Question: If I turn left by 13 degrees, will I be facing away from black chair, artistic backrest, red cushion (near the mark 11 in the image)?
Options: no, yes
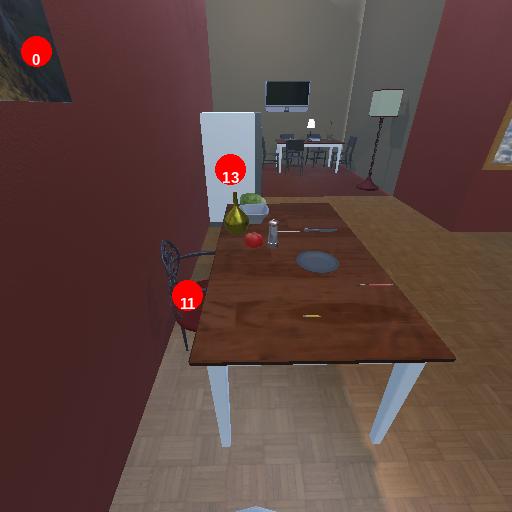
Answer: no